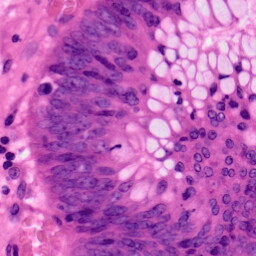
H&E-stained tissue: Colon